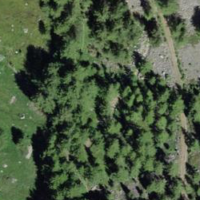
EUNIS habitat code: 41
Species observed at this site:
Pilosella officinarum